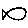
Label: fish